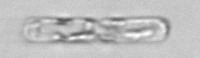
Label: Dactyliosolen_fragilissimus